Question: Per the <URL>, I figure that I should be able to create the following links, and have them properly open a Web Intents window to twitter. The Web Intents window opens properly, however I get the error "Sorry, that page doesn't exist". Here is what I have done.
I added the following script tag to my Angular template:
'''
<script type="text/javascript" src="//platform.twitter.com/widgets.js"></script>
'''
Then, I have an ng-repeat for each tweet, which contains the following code:
'''
<p><a ng-href="http://twitter.com/intent/tweet?in_reply_to={{ tweet.id }}">Reply</a></p>
<p><a ng-href="http://twitter.com/intent/retweet?tweet_id={{ tweet.id }}">Retweet</a></p>
<p><a ng-href="http://twitter.com/intent/favorite?tweet_id={{ tweet.id }}">Favorite</a></p>
'''
For each tweet that is on the page, the proper HTML is generated. In the case that the tweet has the id 431111460186759200, the following html is generated for these links:
'''
<p><a ng-href="http://twitter.com/intent/tweet?in_reply_to=431111460186759200" href="http://twitter.com/intent/tweet?in_reply_to=431111460186759200">Reply</a></p>
<p><a ng-href="http://twitter.com/intent/retweet?tweet_id=431111460186759200" href="http://twitter.com/intent/retweet?tweet_id=431111460186759200">Retweet</a></p>
<p><a ng-href="http://twitter.com/intent/favorite?tweet_id=431111460186759200" href="http://twitter.com/intent/favorite?tweet_id=431111460186759200">Favorite</a></p>
'''
When I click on these links, the proper modal is opened, in the recommended size (thanks to the widget.js file I embedded), with the correct URL. However, instead of showing the Web Intent screen, it shows me the following:

Does anyone here have enough experience with Twitter and their Web Intents to help me?
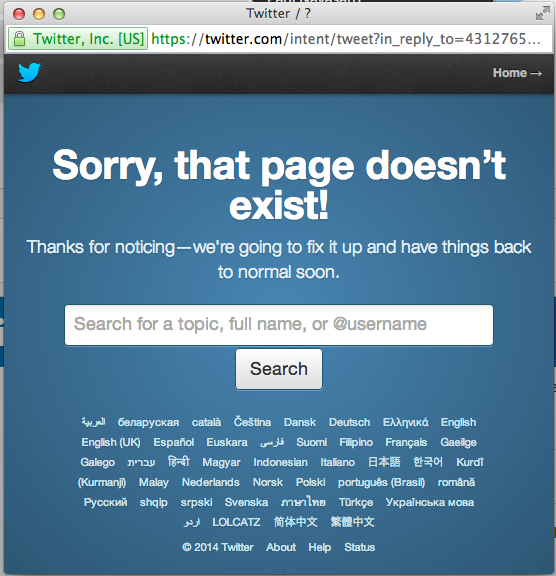
Answer: It's simply because there is no tweet with id 431111460186759200.
If you try with the id 431216327143858177 it works fine: <URL>.
If the tweet your code is referencing still exists, try using tweet.id_str instead of tweet.id. For example Javascript can't handle numbers as big as tweet ids so for example 431216327143858177 becomes 431216327143858200. Using id_str you would be sure it works in any language.
And by the way it's better to use https links rather than http ones.